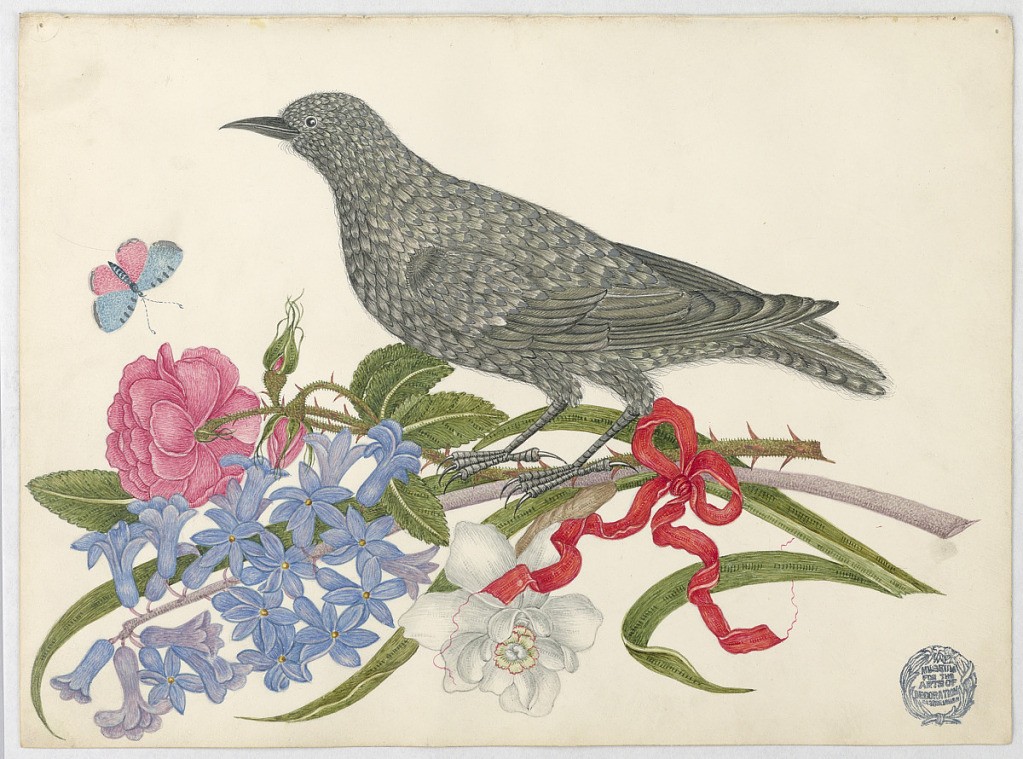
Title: Black Bird with Blossoms, Butterfly, and Red Ribbon
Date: ca. 1800–1830
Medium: Pen and ink, graphite on coated wove paper
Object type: Drawing
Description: Black Bird with Blossoms, Butterfly, and Red Ribbon